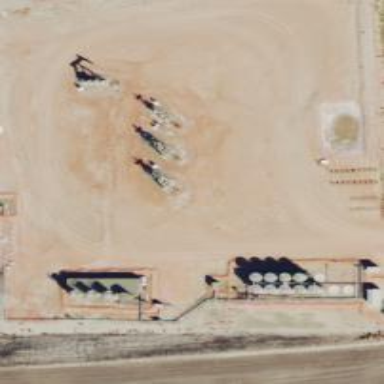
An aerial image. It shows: Petroleum well.